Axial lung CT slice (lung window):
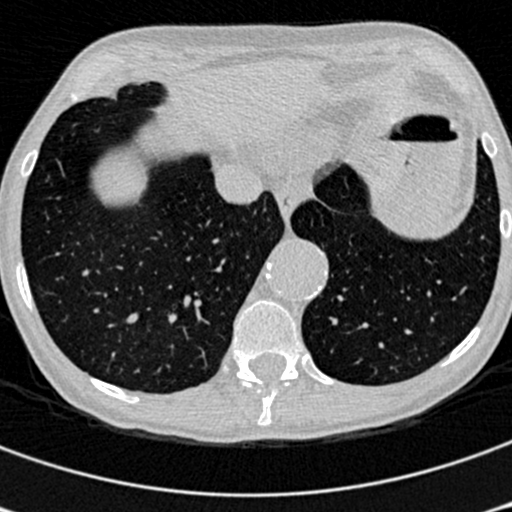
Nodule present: no